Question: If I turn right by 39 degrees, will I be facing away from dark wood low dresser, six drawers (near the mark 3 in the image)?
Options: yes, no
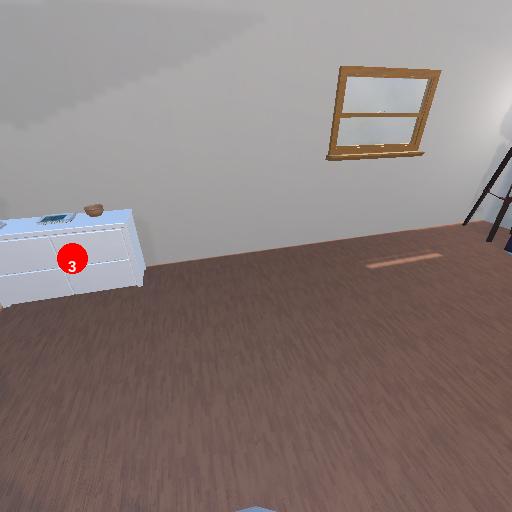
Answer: yes